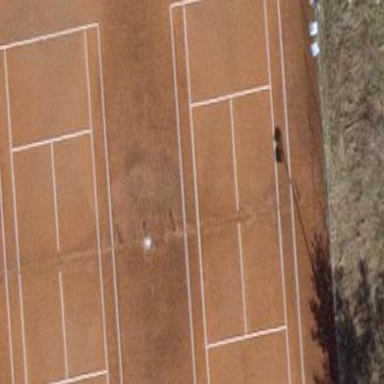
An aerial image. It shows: Tennis court on the leisure land pitch.